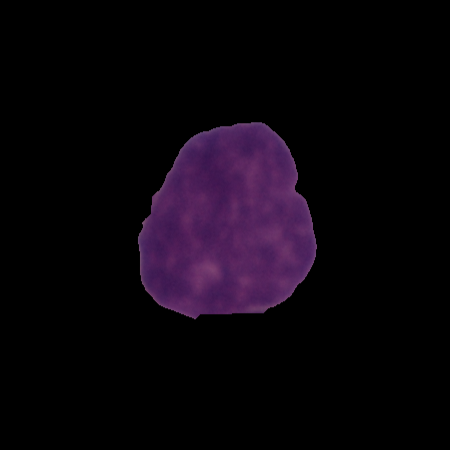
Label: cancer